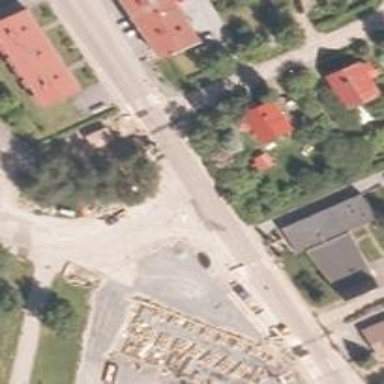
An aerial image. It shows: Marked road crossing.